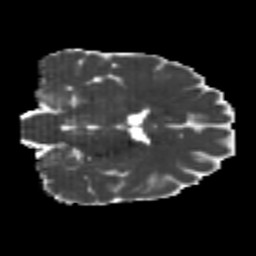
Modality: MD
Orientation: coronal
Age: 22
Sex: male
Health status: healthy
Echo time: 0.074 s